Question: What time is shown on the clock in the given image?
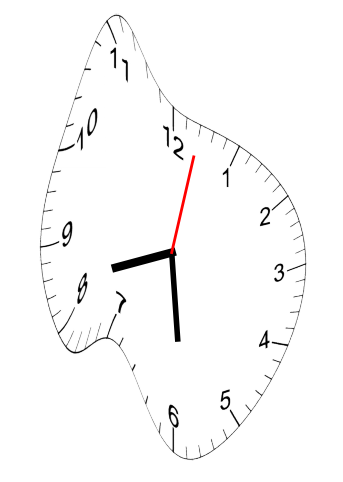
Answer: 08:29:02